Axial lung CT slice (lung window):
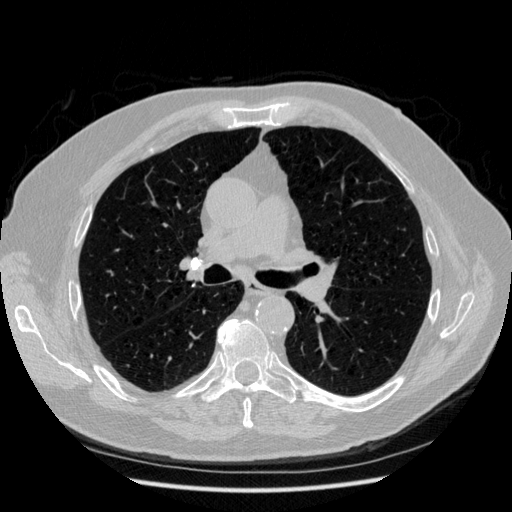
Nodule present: no